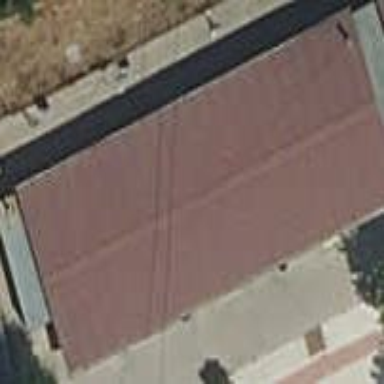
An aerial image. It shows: Shed building.